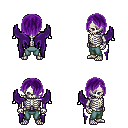
a pixel art fantasy rpg character, male body template, skeleton, purple wings, teal pants, purple bangs hairstyle, four views (front, back, left, right), 2x2 character sprite sheet, small pixel art, hard edges, no anti-aliasing